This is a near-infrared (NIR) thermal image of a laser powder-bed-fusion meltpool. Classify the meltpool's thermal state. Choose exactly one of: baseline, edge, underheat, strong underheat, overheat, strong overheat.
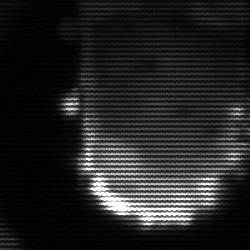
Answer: baseline